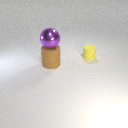
large brown rubber cylinder below large purple metal sphere